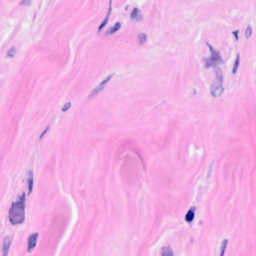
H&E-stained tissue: Breast